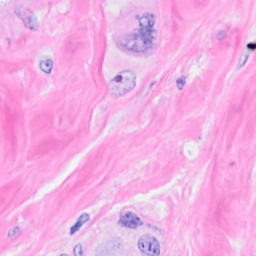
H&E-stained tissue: Breast